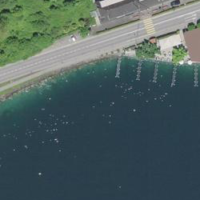
EUNIS habitat code: 14
Species observed at this site:
Cardamine pratensis
Plantago media